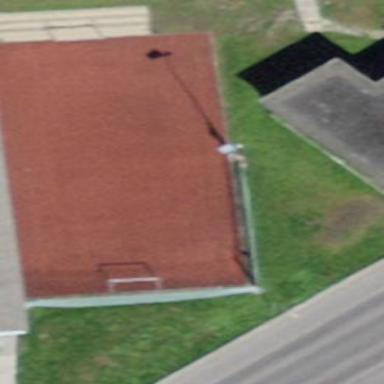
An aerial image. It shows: Tennis court on pitch designated for leisure land.